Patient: sex F, age 80
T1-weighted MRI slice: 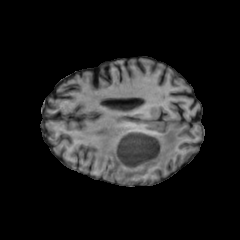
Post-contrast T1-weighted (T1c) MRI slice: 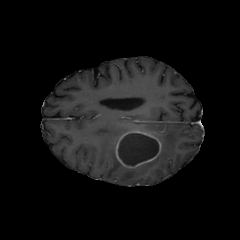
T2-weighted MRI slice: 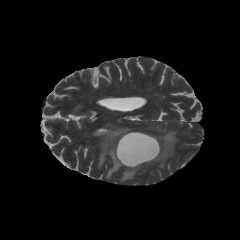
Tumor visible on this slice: yes
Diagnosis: Glioblastoma, IDH-wildtype
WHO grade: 4